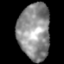
Tissue: lung
Cell type: Epithelial cells
Senescence score: 0.226
Nuclear area (px): 1758
Mean DAPI intensity: 141.022